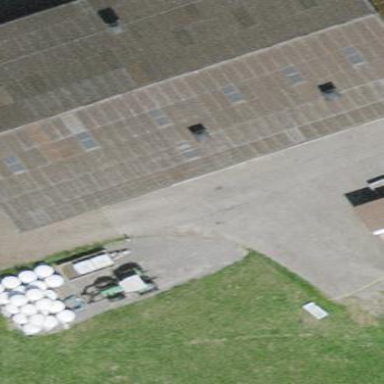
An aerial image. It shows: Farm auxiliary building.